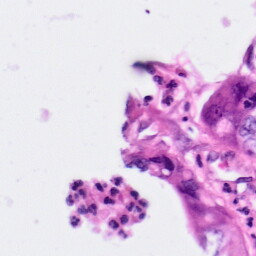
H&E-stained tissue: Pancreatic